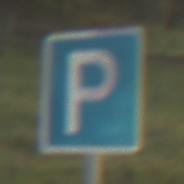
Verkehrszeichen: Parken
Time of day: SunriseSunset
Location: Outdoor (Nature)
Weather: PartlyCloudy
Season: NotSpecified
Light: Natural